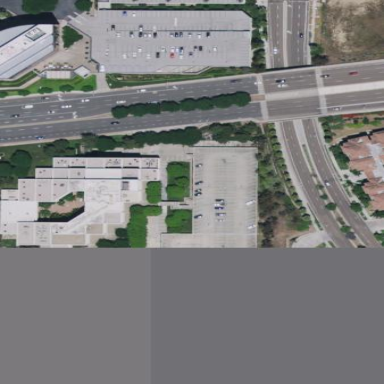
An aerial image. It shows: Office building.